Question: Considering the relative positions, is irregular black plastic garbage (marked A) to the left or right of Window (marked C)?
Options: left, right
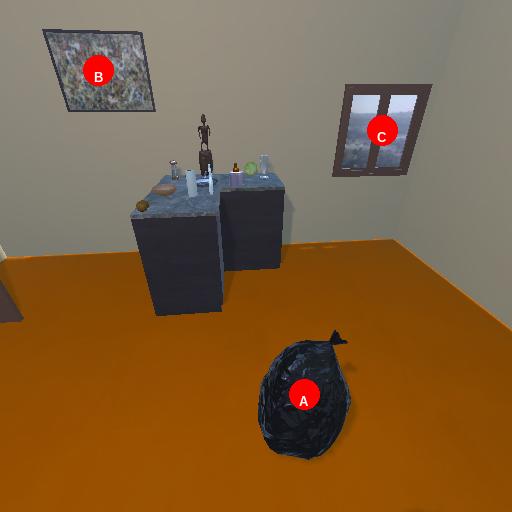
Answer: left